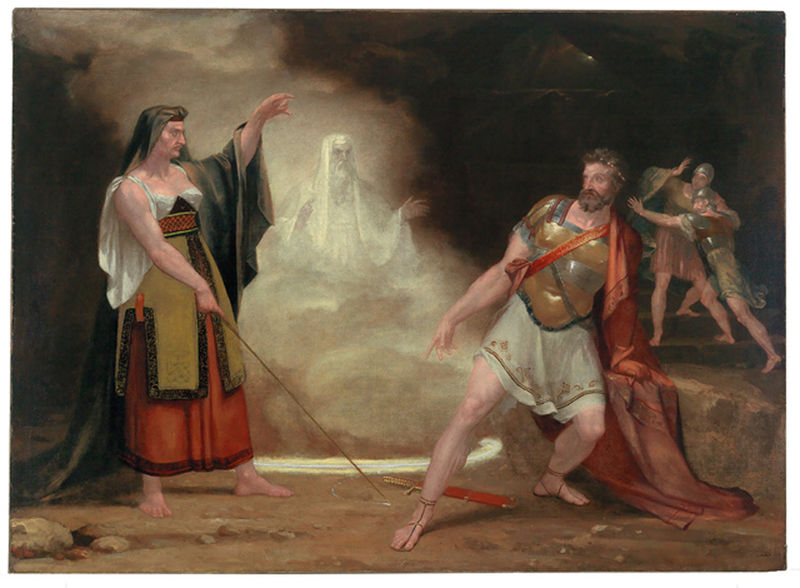
Titel: Saul and the Witch of Endor
Künstler: Washington Allston
Standort: Amherst (Massachusetts, USA)
Institution: Mead Art Museum, Amherst College
Schlagwörter: crown, fight, hands, men, people, priest, red, religious, robes, soldier, soldiers, sword, white, women, black, dark, dress, gold, green, painting, robe, woman, hand, smoke, cloud, clouds, fighting, gods, greek, man, rock, roman, death, armor, armour, helmet, uniform, light, exterior, allegory, battle, beard, dirt, emperor, ancient, cape, cloak, rome, ground, foot, moon, war, finger, god, goddess, hero, sandals, sandal, figure, cave, picasso, ghost, magic, bronze, drama, fog, mist, stick, bar, scared, fighters, witch, pole, blood, wound, shakespeare, warriors, macbeth, stab, wizard, gladiator, spirit, gloomy, saul, combat, fencing, looming, cast, solider, frightened, afraid, feets, sheath, soul, hamlet, projection, afterlife, spell, roman soldier, encantress, seance, scare, conjuring, samuel, evocative, inspirational, sppirit, endor, phantom, helments, gost, sghost, mortal coil, aparition, classix